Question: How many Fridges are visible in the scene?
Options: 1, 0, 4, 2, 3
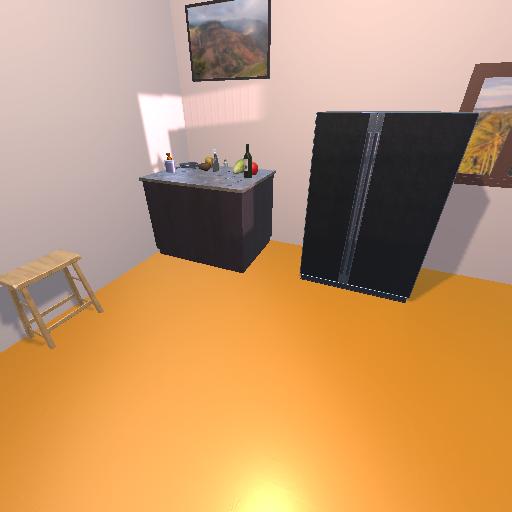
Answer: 1